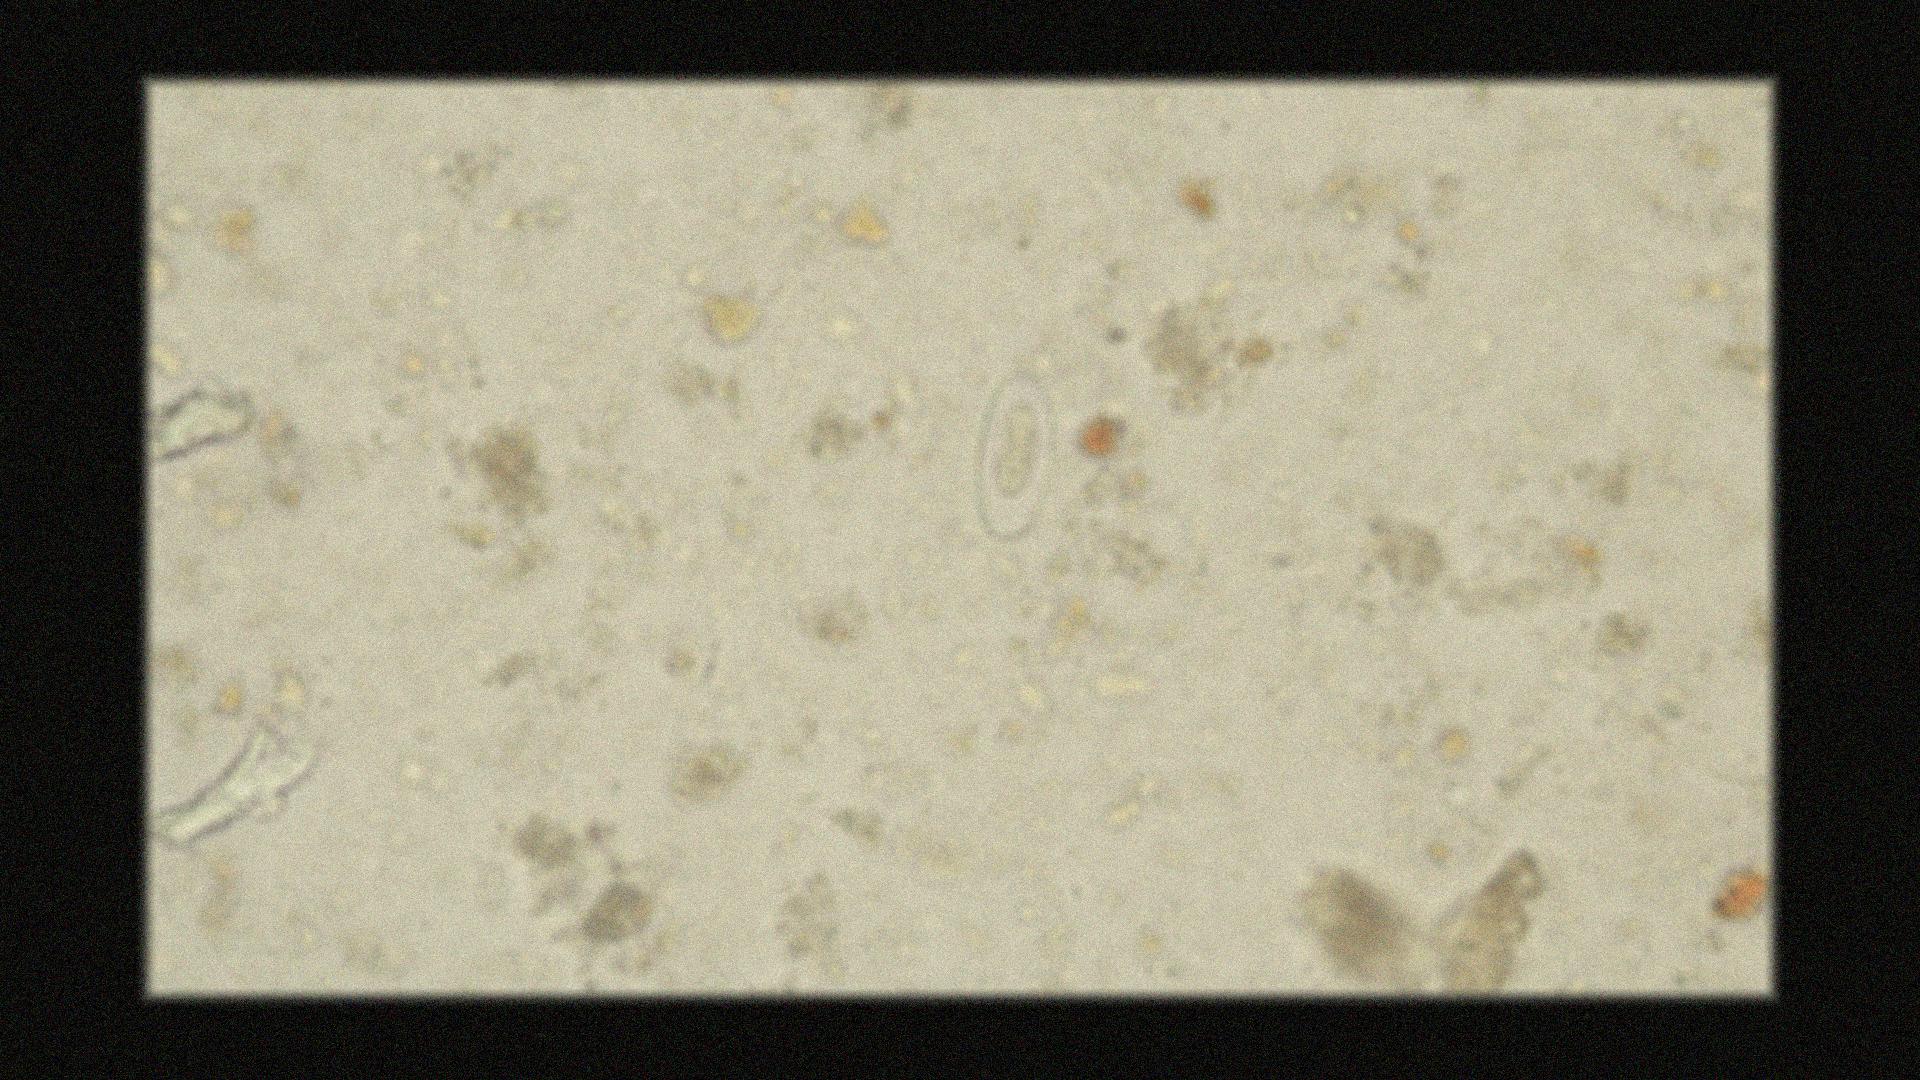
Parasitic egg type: Enterobius vermicularis